Question: '''
from tkinter import *
window=Tk()
Button(window,text='').pack(in=?)
'''
How to set 'in' attribute in pack method? what does that mean?
I looked at the source code of the pack, but I still couldn't understand how to set the 'in' attribute about pack method.

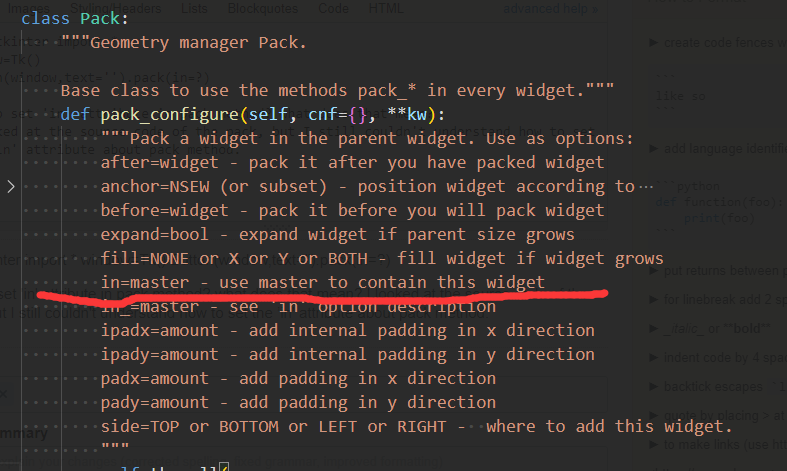
Answer: > How to set 'in' attribute in pack method?
You must use 'in_' rather than 'in'. For example:
'''
root = tk.Tk()
frame = tk.Frame(root)
button = tk.Button(root)
button.pack(in_=frame)
'''
> what does that mean?
When laying out a widget, every widget except the root window has a master -- some other widget which contains the widget and which controls how it is laid out. By default the master is the same as the parent. For example, if you do 'Button(window,text='')', the parent of the button is 'window', and thus its master will also default to 'window'.
You can use 'in_' to change the master. For example, you could make a button be the child of the root window, but be laid out in some other frame. In the earlier example, the button is a child of the root window but will be a slave inside of the frame.
This is something you almost never need to do with tkinter, since it's usually preferable to have the parent and the master be the same widget.